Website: apple
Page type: payment
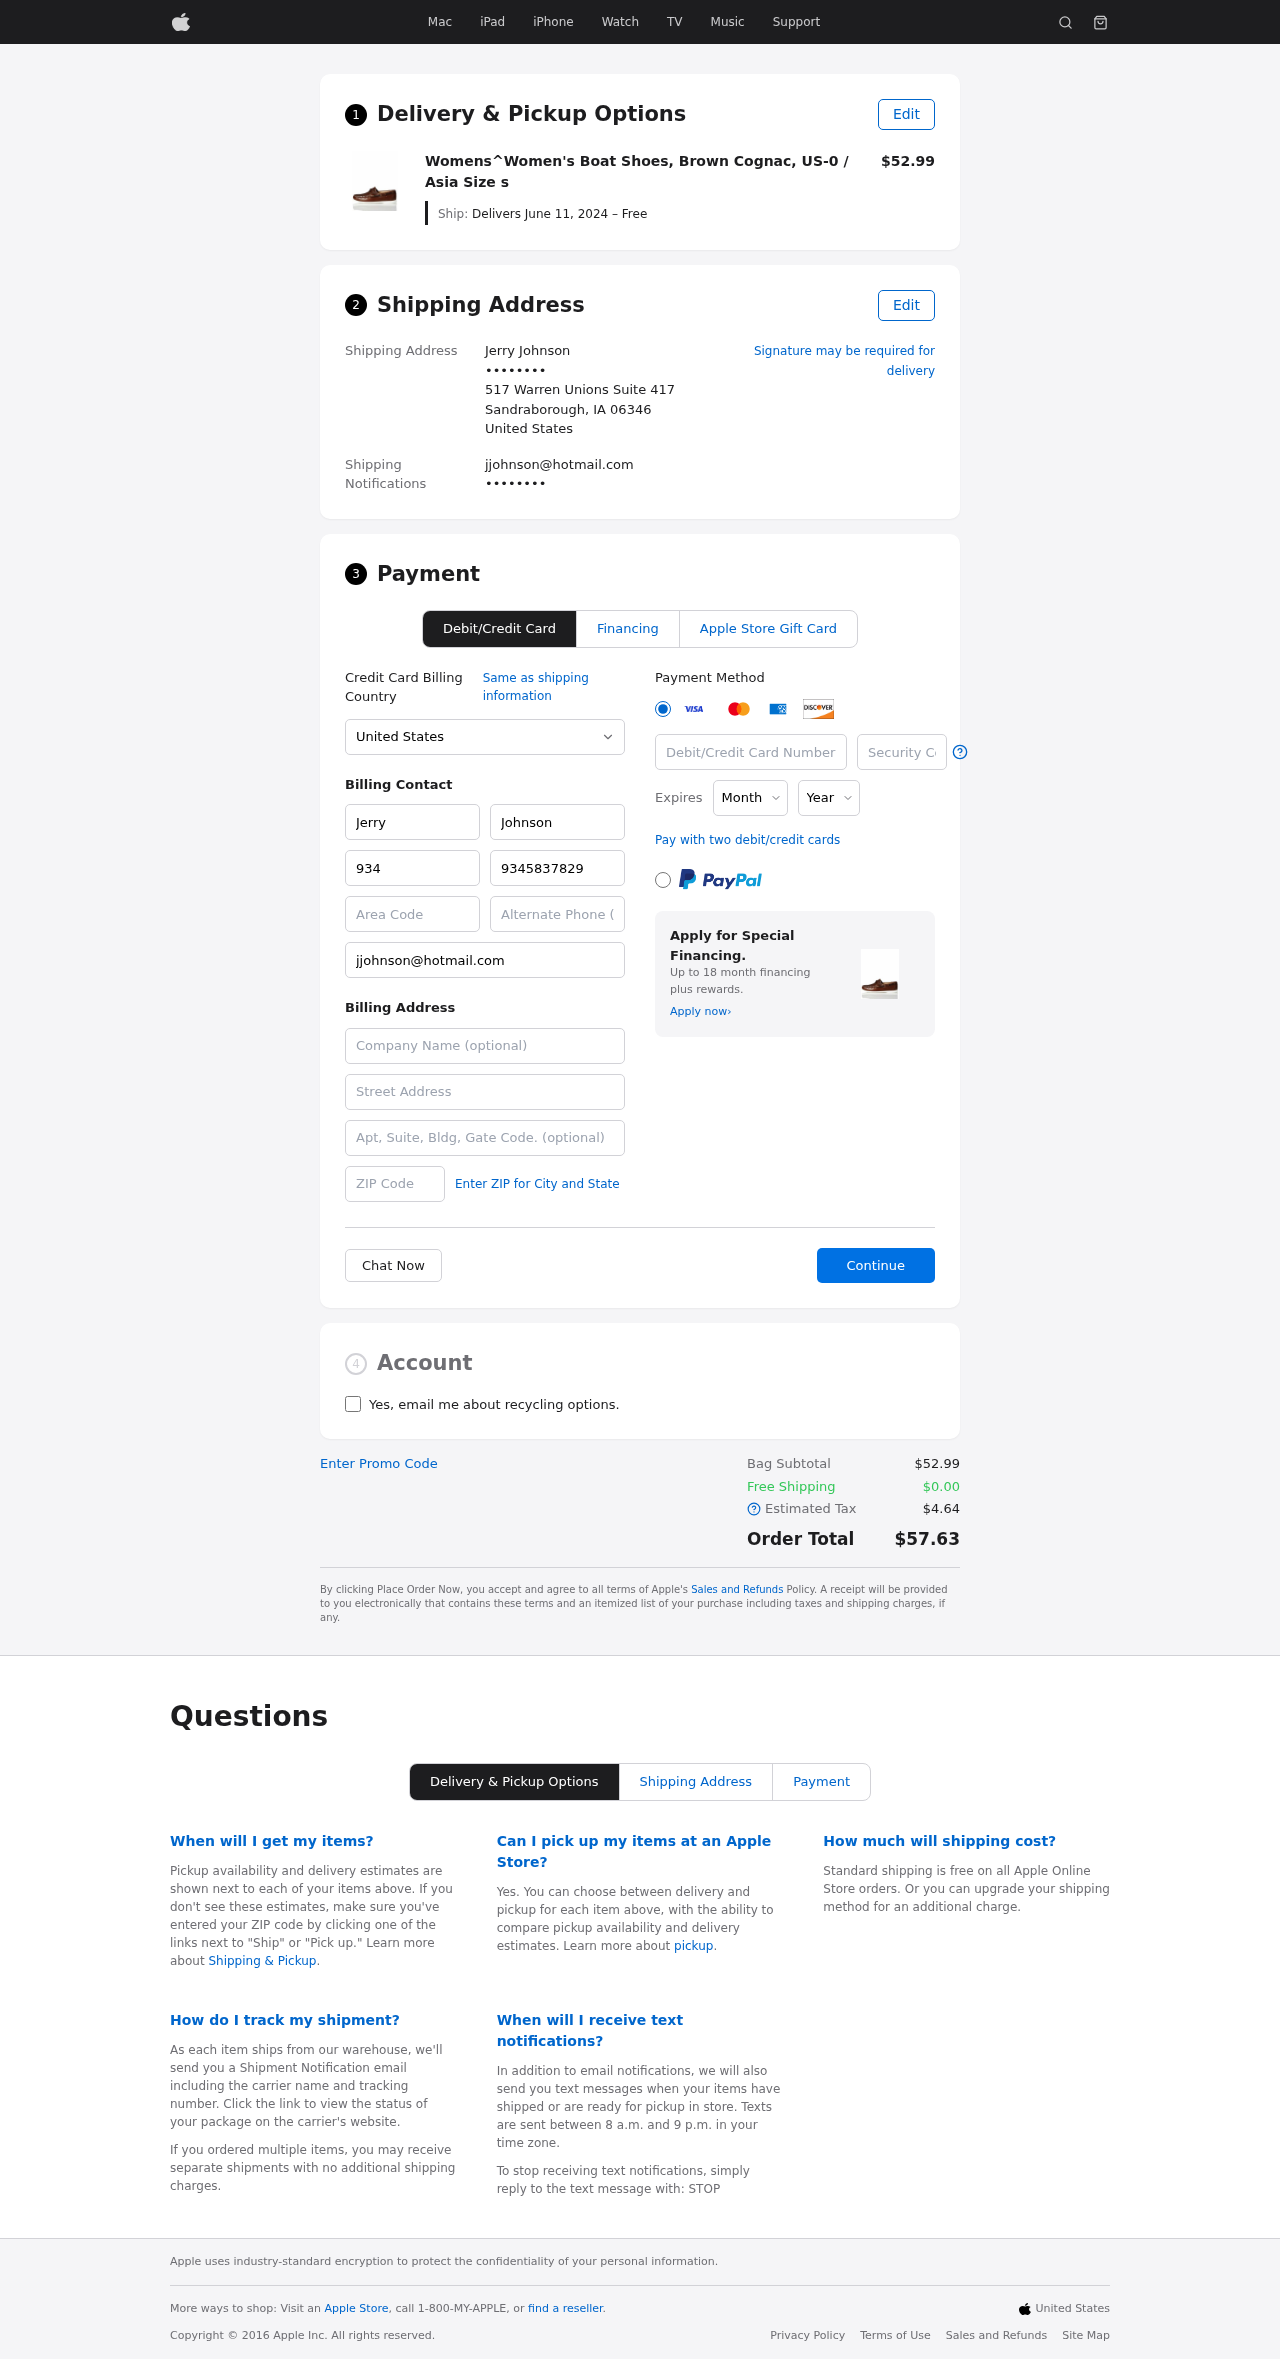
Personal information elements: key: PII_CARD_CVV
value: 1940
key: PII_CARD_EXPIRY_MONTH
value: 06
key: PII_CARD_EXPIRY_YEAR
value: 29
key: PII_CARD_NUMBER
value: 3486 1679 6255 226
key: PII_CITY_STATE_ZIP
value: Sandraborough, IA 06346
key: PII_COUNTRY
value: United States
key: PII_EMAIL
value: jjohnson@hotmail.com
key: PII_EMAIL2
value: jjohnson@hotmail.com
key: PII_FIRSTNAME
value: Jerry
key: PII_FULLNAME
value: Jerry Johnson
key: PII_LASTNAME
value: Johnson
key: PII_PHONE3
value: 9345837829
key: PII_PHONE_AREA
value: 934
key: PII_POSTCODE2
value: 86737
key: PII_SECURITY_CODE
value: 0372
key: PII_STREET
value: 517 Warren Unions Suite 417
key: PII_STREET2
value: Suite 260
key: PII_PHONE
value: ••••••••
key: PII_PHONE2
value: ••••••••
Product elements: key: PRODUCT1_NAME
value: Womens^Women's Boat Shoes, Brown Cognac, US-0 / Asia Size s
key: PRODUCT1_PRICE
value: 52.99
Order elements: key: ORDER_DELIVERY_DATE
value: Delivers June 11, 2024 – Free
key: ORDER_SUBTOTAL
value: $52.99
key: ORDER_SHIPPING_COST
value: $0.00
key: ORDER_TAX
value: $4.64
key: ORDER_TOTAL
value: $57.63